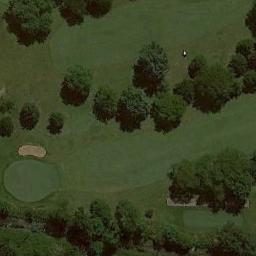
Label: golf_course